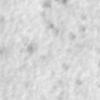
Label: no_change